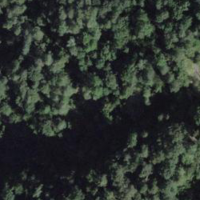
EUNIS habitat code: 43
Species observed at this site:
Saxifraga cotyledon
Cirsium erisithales